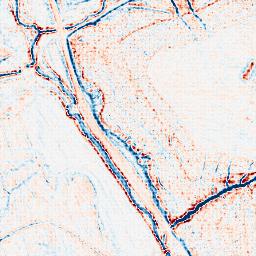
Category: edge_preserving
Decomposition family: anisotropic_diffusion
Decomposition parameters: iterations: 10
kappa: 50
gamma: 0.15
Upsampling method: sinc_hamming
Upsampling parameters: scale: 8
kernel_size: 8
Upsampling scale: 8